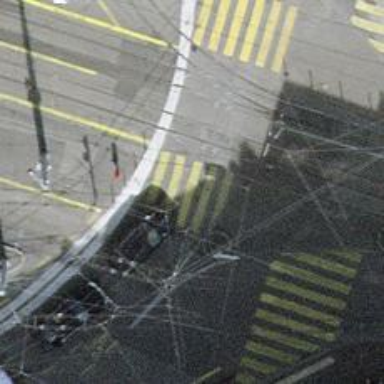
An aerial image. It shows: Uncontrolled zebra crossing on the road.